Question: I have a webservice in c# and I am calling it from my jquery script.
This is the webservice in c#
'''
[WebMethod]
[ScriptMethod(UseHttpGet = true)]
public void LoadService2Daily(string fromDate, string toDate, string[] campaigns)
'''
In script I do this:
'''
var selectedCampaigns = $("#campaignDiv input:checkbox:checked").map(function () {
return $(this).val();
}).get();
console.log(selectedCampaigns);
webServiceUrl = 'http://localhost:4025/vmp_webservice.asmx/LoadService2Daily';
$.getJSON(webServiceUrl,
{ fromDate: valFrom, toDate: valTo, campaigns: selectedCampaigns })
.done(function (result) {
'''
I got and when I check the response, it is
### Note
If I removed the 'string[] array' from the web service, it works perfectly, but when I add it, it stoped working. so I am sure it is because the 'string array' thing but I don't know where exactly is the mistake.
The code without the array have been working for 3 years without any problem, but now I am making some editing and I need to pass that array.
This is a screenshot of the 'console.log' to print the selectedCampgains. Notice that, as I showed you in the code, this log is taken before calling the web service

### Edit
I noticed that the url of the web service is
'''
Request URL:http://localhost:4025/vmp_webservice.asmx/LoadService2Daily?fromDate=2014-05-25+00%3A00%3A00&toDate=2014-05-25+23%3A59%3A01&campaigns%5B%5D=default&campaigns%5B%5D=Support
'''
as it doesn't contain the string array, right?
### Edit3
This is the whole exception that I get
'''
System.NullReferenceException: Object reference not set to an instance of an object.
at System.Web.Services.Protocols.ValueCollectionParameterReader.Read(NameValueCollection collection)
at System.Web.Services.Protocols.UrlParameterReader.Read(HttpRequest request)
at System.Web.Services.Protocols.HttpServerProtocol.ReadParameters()
at System.Web.Services.Protocols.WebServiceHandler.CoreProcessRequest()
'''
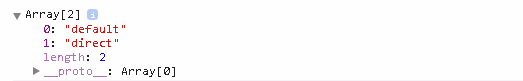
Answer: The URL which is being generated has square brackets, can you please check whether this will work without square brackets i.e without %5B and %5D(without url encoding)
'''
http://localhost:4025/vmp_webservice.asmx/LoadService2Daily?fromDate=2014-05-25+00%3A00%3A00&toDate=2014-05-25+23%3A59%3A01&campaigns=default&campaigns=Support
'''